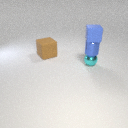
small cyan metal sphere below small blue rubber cube